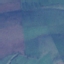
Label: Pasture